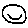
Label: smiley face